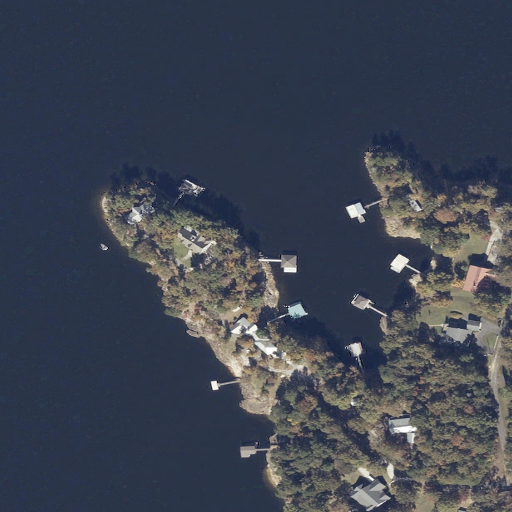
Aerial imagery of valley in Alabama named Indian Cave Hollow containing open water, deciduous forest, open development, low intensity development, shrub, grassland, medium intensity development, woody wetlands, and barren land